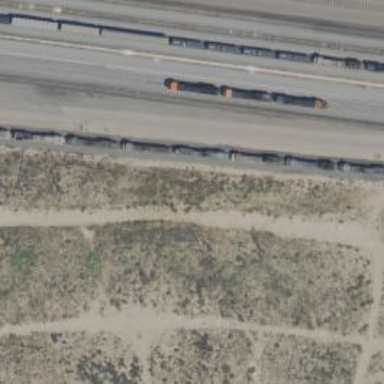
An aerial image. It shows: Railway yard.